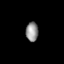
Tissue: prostate
Cell type: Endothelial cells
Senescence score: 0.6943
Nuclear area (px): 237
Mean DAPI intensity: 144.025